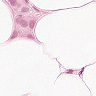
Metastatic tissue present: yes